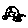
Label: car